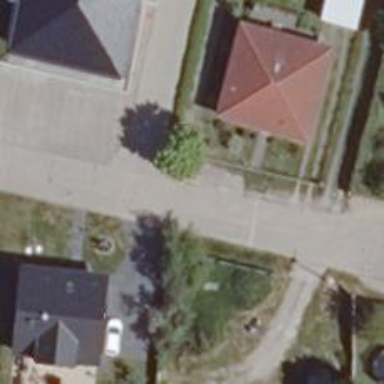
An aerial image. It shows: Residential road surfaced with concrete plates.